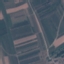
Land use / land cover: PermanentCrop